Question: I am trying to play a youtube video in a Video View.
I have laid out the xml like this:
'''
<VideoView
android:id="@+id/VideoView"
android:layout_height="fill_parent"
android:layout_width="fill_parent"
/>
'''
and the code is like this:
'''
setContentView(R.layout.webview);
VideoView vv = (VideoView) findViewById(R.id.VideoView);
MediaController mc=new MediaController(this);
mc.setEnabled(true);
mc.show(0);
vv.setMediaController(mc);
vv.setVideoURI(Uri.parse("http://www.youtube.com/watch?v=XS998HaGk9M"));
vv.requestFocus();
vv.showContextMenu();
vv.start();
'''
I have added the permission within the manifest. When I load the application a dialog appears stating the video cannot be played.
I would appreciate any advice on this. Thanks

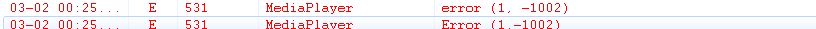
Answer: While not an explicit answer I believe you need to launch an intent with a YouTube URL and let the OS handle it. That is, I don't think you can embed YouTube videos directly into your activities though I would love to be proven wrong.